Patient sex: M
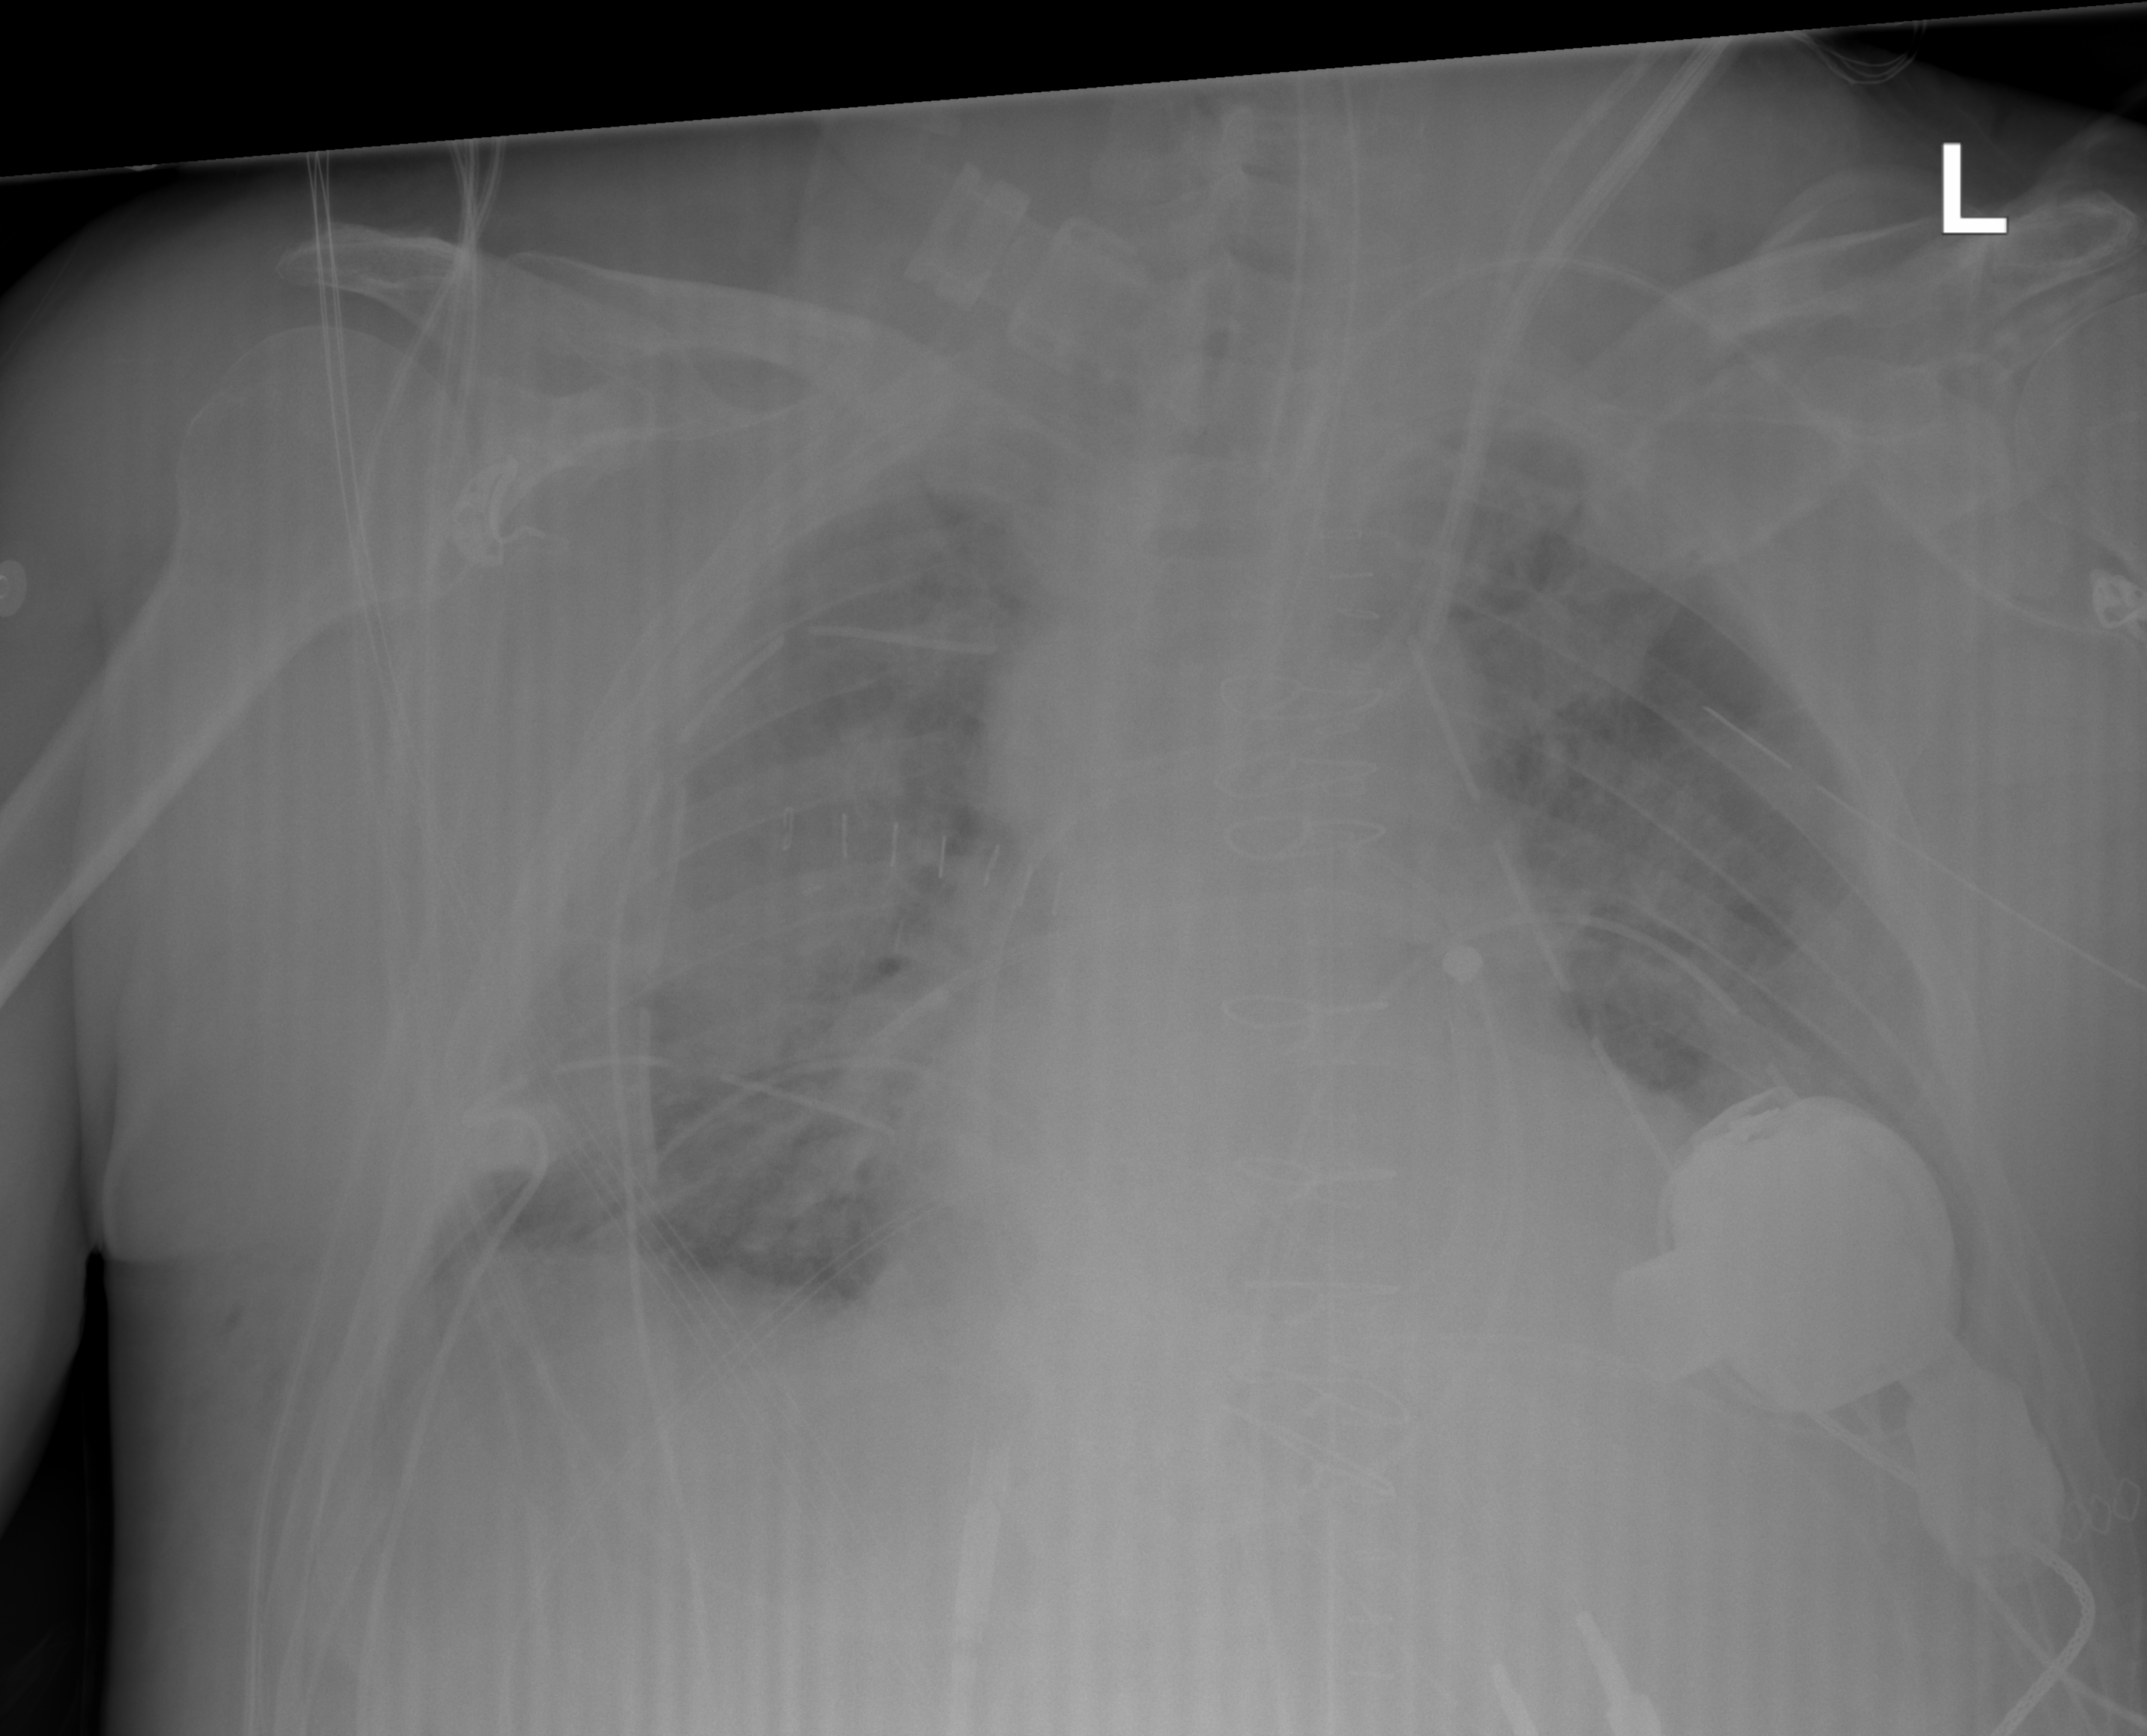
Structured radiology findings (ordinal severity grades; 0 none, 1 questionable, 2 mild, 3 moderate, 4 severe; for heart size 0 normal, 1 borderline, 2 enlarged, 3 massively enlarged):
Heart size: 2
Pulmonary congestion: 2
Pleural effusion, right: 2
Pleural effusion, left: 2
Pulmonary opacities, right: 2
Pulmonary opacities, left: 0
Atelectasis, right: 3
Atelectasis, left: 3